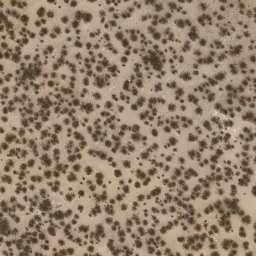
Label: chaparral